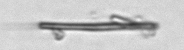
Label: fiber_TAG_external_detritus